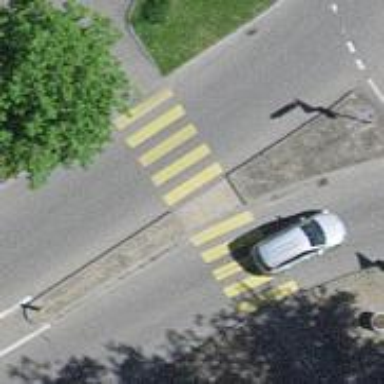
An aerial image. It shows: Uncontrolled zebra crossing on the road.